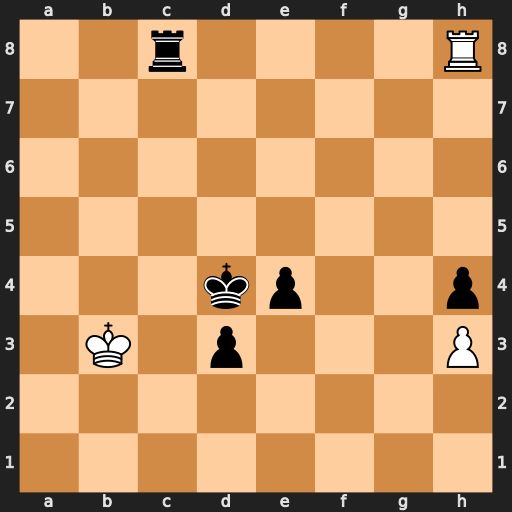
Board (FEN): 2r4R/8/8/8/3kp2p/1K1p3P/8/8
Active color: w
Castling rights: -
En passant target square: -
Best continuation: Rxc8 e3 Rd8+ Ke4 Kc3 d2 Kc2 Kf3 Kd1 Kg3 Ke2